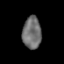
Tissue: prostate
Cell type: T cells
Senescence score: 0.2458
Nuclear area (px): 587
Mean DAPI intensity: 110.738